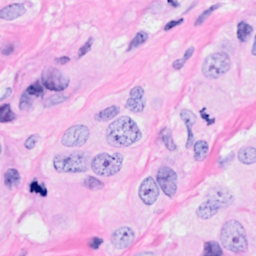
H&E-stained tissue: Breast